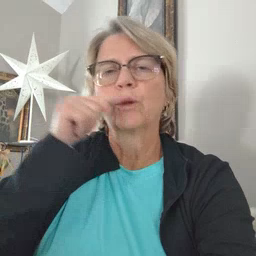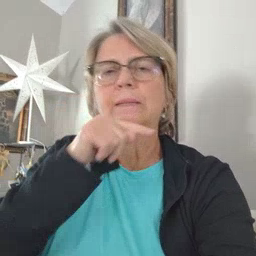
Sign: toothbrush